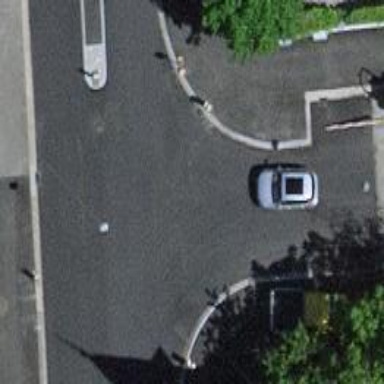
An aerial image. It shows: Marked road crossing.